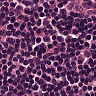
Metastatic tissue present: no